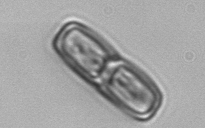
Label: Ephemera